Interaction volume radius: 5 \u00c5
Interaction volume height: 10 \u00c5
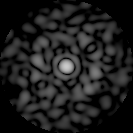
Disorder parameter: 0.7532